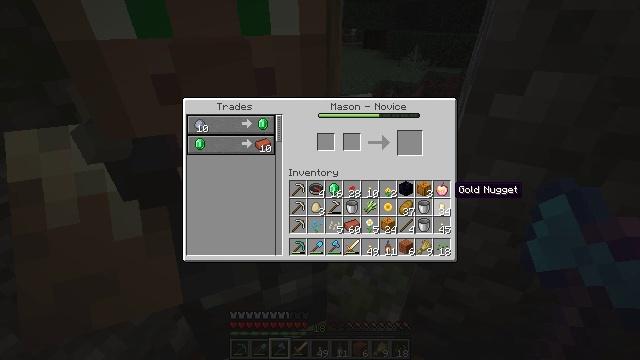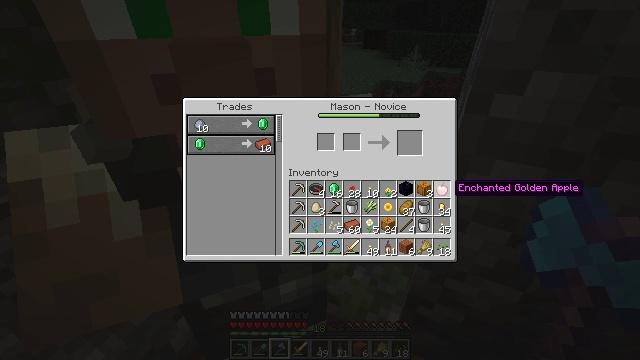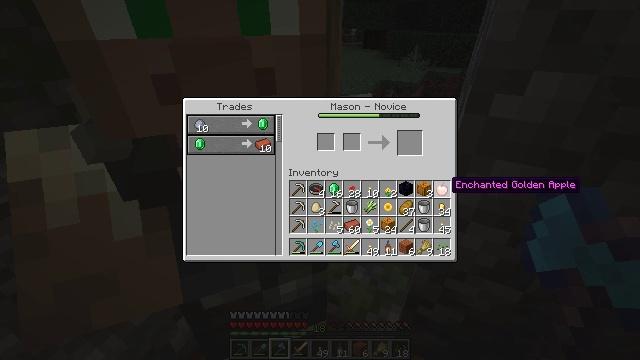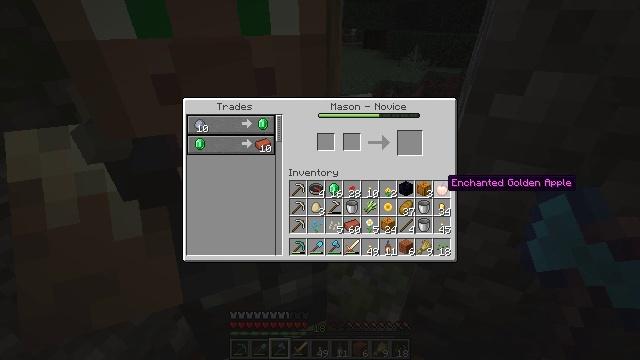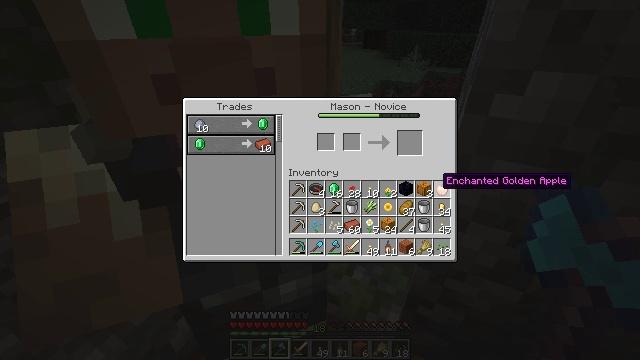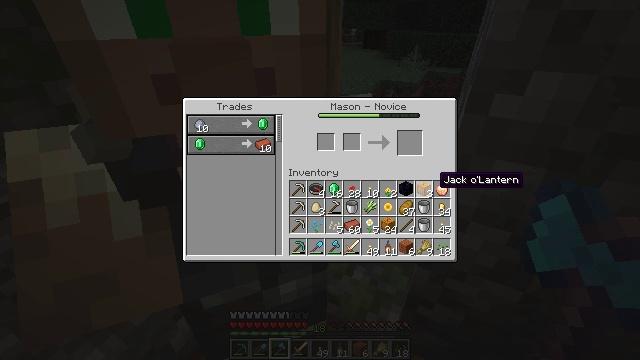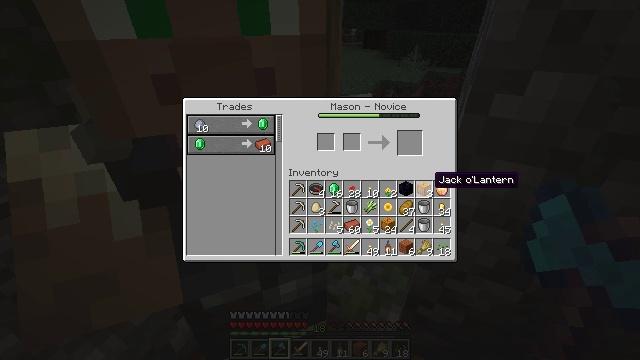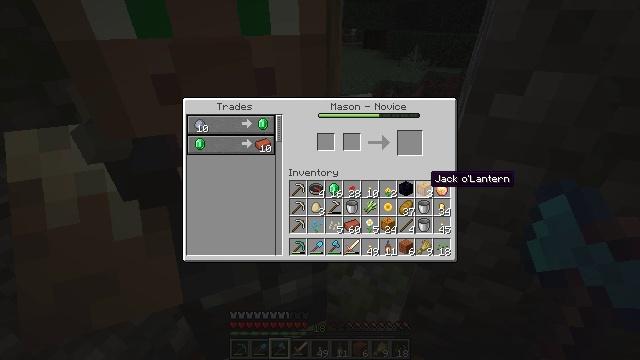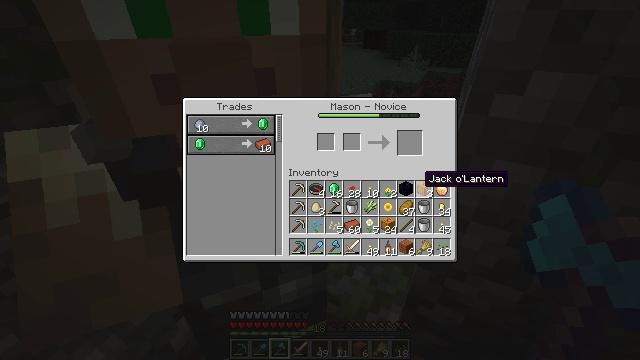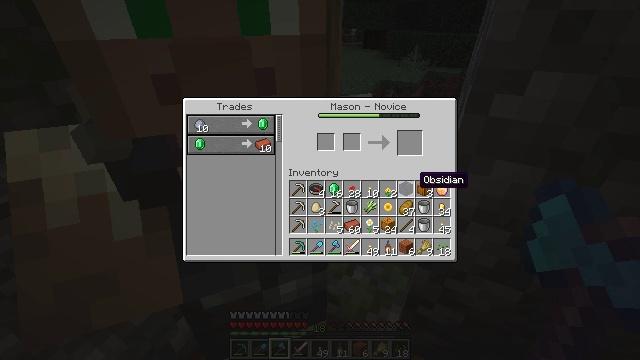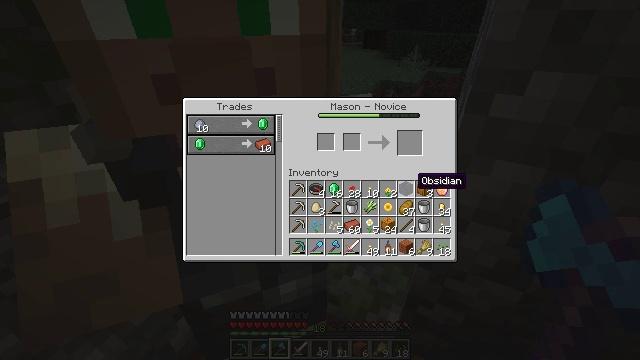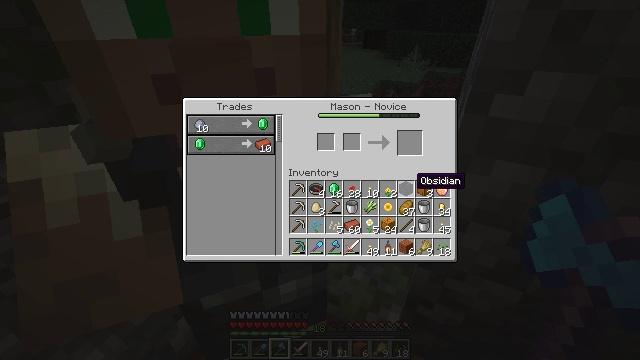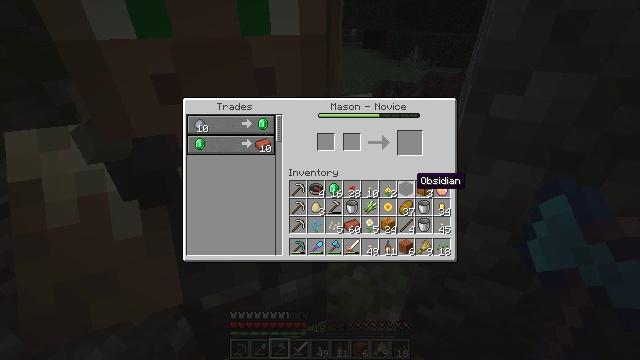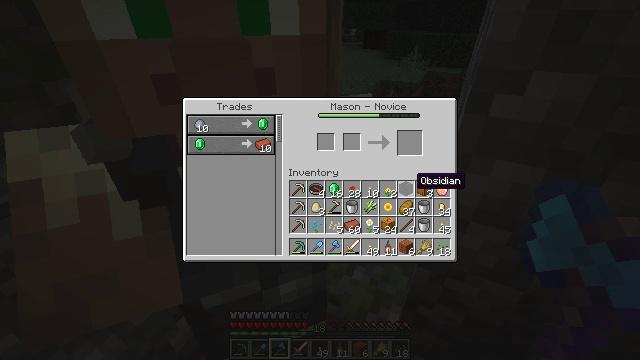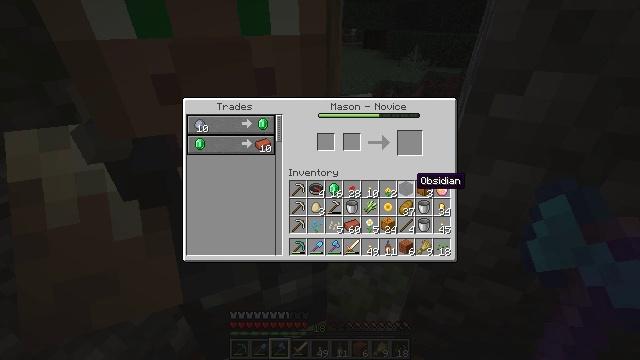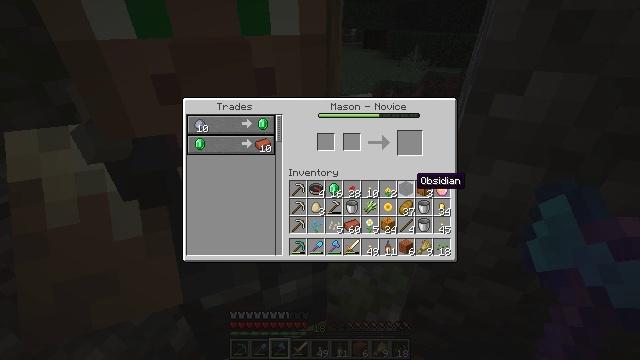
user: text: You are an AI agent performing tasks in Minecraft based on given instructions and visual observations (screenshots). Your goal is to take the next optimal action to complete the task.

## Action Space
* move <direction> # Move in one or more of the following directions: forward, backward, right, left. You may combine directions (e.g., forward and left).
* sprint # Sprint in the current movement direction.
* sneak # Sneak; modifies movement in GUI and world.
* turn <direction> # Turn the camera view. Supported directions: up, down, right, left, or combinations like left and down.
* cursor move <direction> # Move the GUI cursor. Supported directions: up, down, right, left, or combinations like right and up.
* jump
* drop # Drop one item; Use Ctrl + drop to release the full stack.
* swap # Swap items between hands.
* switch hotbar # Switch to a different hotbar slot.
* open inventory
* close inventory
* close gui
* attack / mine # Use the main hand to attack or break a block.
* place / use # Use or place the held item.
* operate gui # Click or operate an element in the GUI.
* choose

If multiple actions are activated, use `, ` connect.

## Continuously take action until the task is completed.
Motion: motion action
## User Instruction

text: Drop acacia planks.
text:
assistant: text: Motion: no_op
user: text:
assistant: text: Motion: no_op
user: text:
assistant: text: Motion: no_op
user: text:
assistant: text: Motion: no_op
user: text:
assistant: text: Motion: no_op
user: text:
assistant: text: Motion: no_op
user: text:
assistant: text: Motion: no_op
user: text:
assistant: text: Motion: no_op
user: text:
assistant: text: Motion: no_op
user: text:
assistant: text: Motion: no_op
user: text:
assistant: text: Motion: no_op
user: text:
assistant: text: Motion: no_op
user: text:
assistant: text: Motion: no_op
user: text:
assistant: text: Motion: no_op
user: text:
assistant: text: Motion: no_op
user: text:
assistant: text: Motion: no_op
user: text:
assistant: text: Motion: no_op
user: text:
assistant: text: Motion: no_op
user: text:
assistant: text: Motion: cursor move down
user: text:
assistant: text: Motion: cursor move down
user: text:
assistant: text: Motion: cursor move down
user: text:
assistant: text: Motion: no_op
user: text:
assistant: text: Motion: no_op
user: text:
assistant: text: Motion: no_op
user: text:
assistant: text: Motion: no_op
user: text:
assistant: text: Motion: no_op
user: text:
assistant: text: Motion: no_op
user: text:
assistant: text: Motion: no_op
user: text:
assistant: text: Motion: no_op
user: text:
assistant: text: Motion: no_op